Field crop: maize
Growth stage: 1
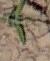
Species: atriplex